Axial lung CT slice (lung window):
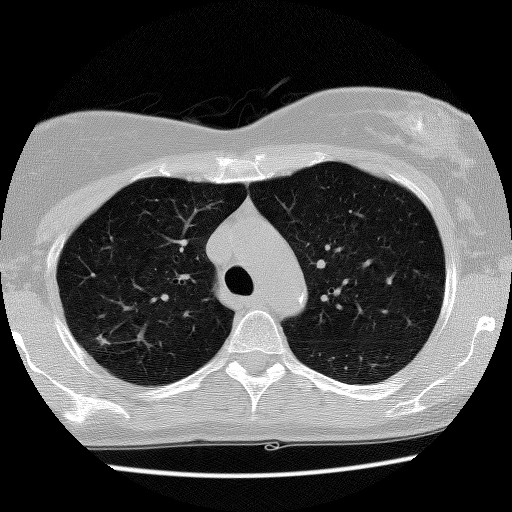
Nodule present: yes
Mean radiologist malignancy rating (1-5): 3